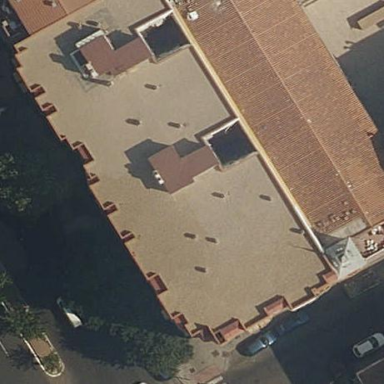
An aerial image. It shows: Church which is place of worship.